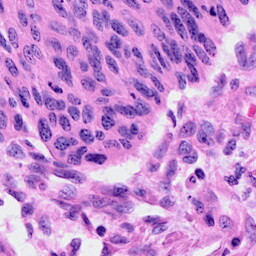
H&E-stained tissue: Cervix